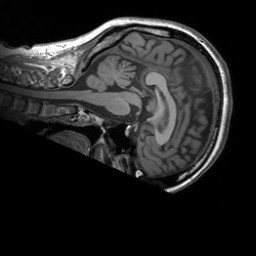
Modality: T1w
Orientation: sagittal
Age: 35
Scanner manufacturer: siemens
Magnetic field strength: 3 T
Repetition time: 1.9 s
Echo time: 0.00252 s